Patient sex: M
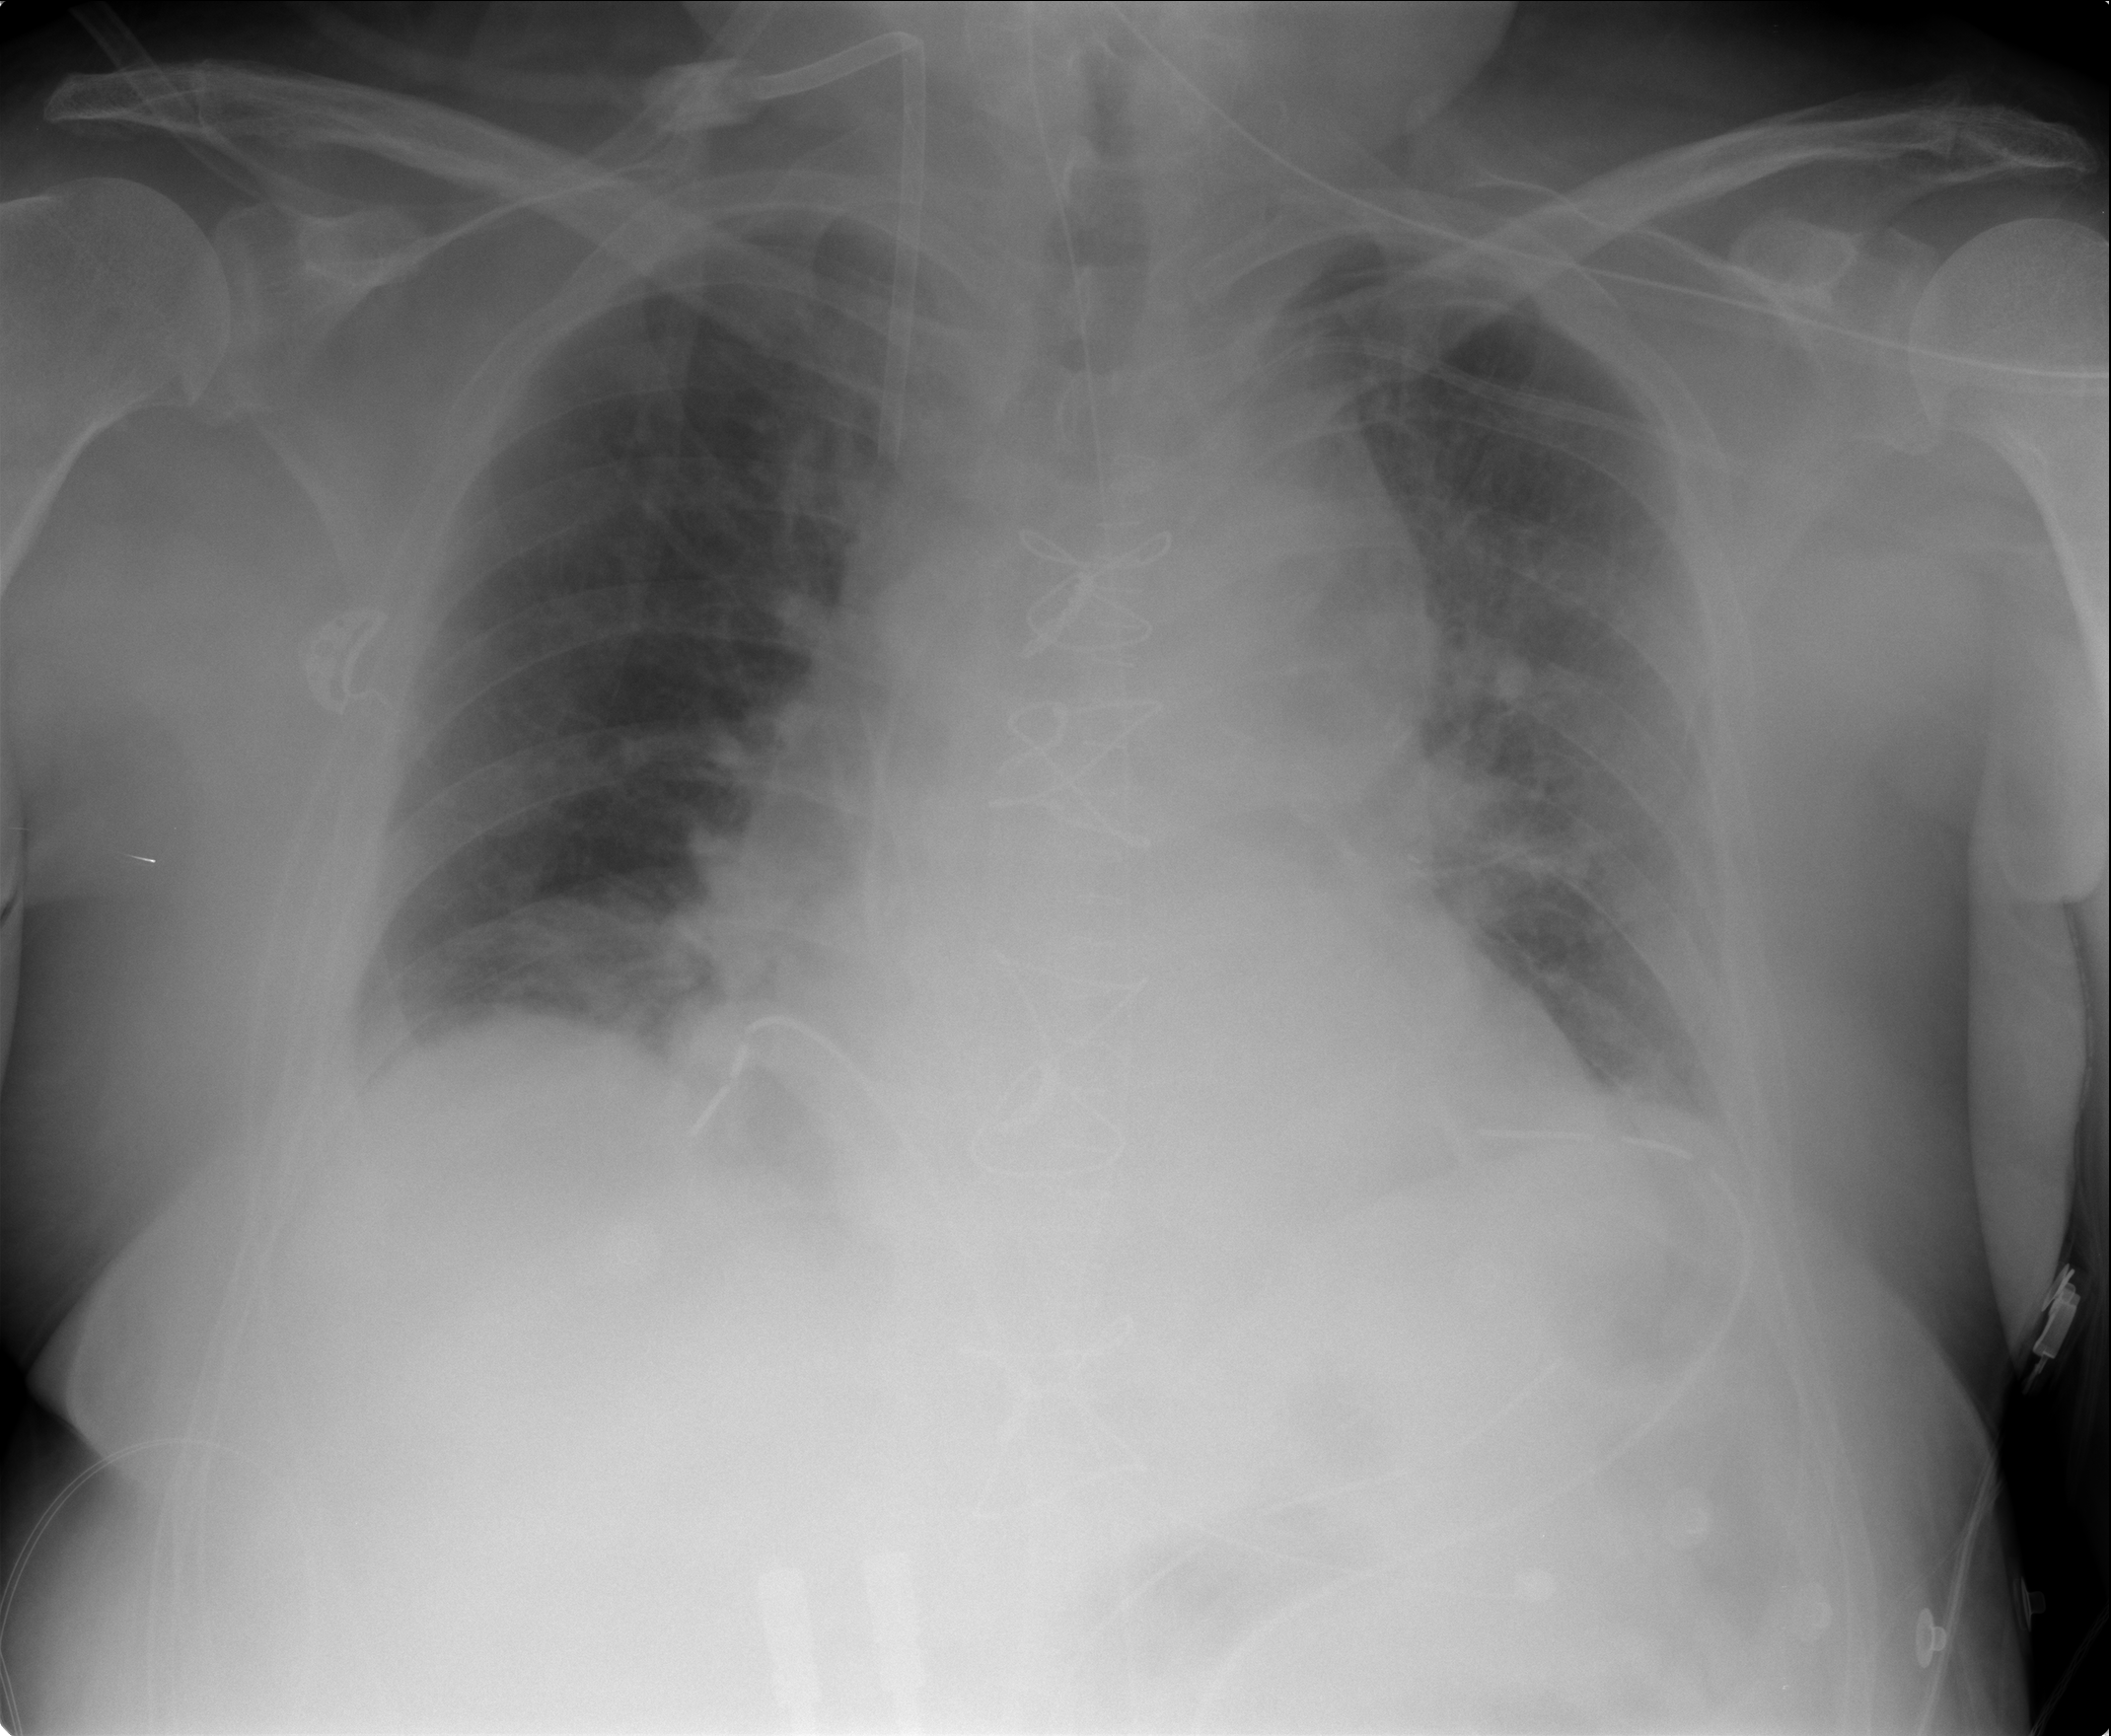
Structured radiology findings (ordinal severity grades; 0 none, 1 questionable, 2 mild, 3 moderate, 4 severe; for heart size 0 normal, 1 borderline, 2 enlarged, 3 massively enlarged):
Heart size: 2
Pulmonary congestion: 0
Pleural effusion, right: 1
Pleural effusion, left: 0
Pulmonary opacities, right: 0
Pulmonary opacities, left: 0
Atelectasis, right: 2
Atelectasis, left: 0